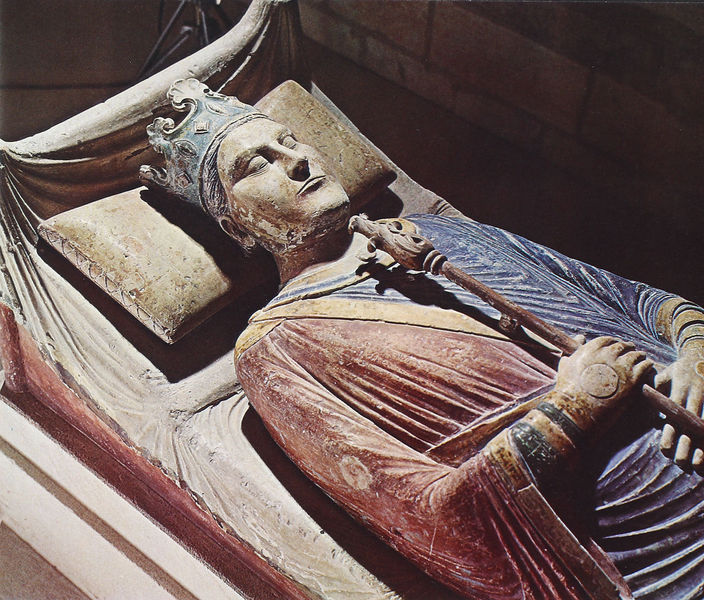
Titel: Gisants der Plantagenets
Standort: Fontevrault (EU - F)
Schlagwörter: blau, hand, mann, umhang, bunt, rot, tuch, falten, halten, leiche, stein, tod, haare, mantel, krone, skulptur, liegen, kissen, könig, detail, laken, liegend, foto, grab, zepter, grabmal, münze, sarkophag, epitaph